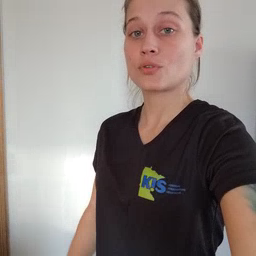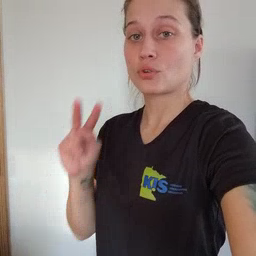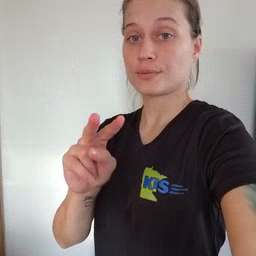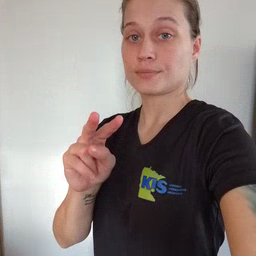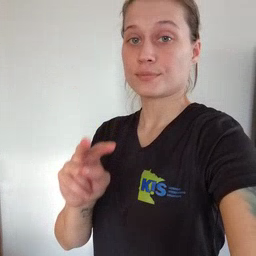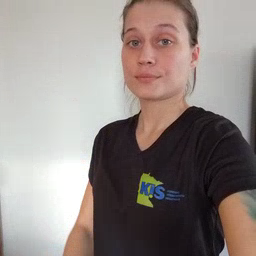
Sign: look